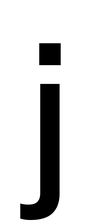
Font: InstrumentSans_Medium